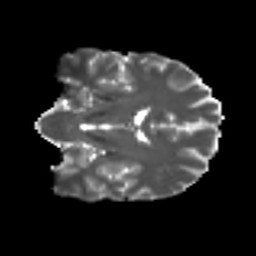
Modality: T2w
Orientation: coronal
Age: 40
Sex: male
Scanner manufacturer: ge
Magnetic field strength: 3 T
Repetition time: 7.8 s
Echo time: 0.0607 s